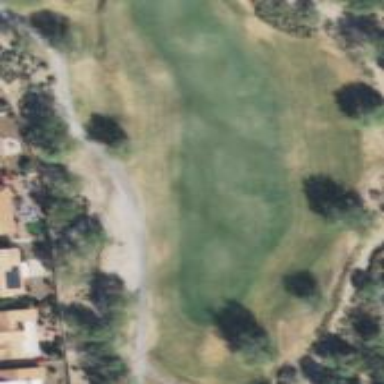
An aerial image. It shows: Service road used as golf cart path.